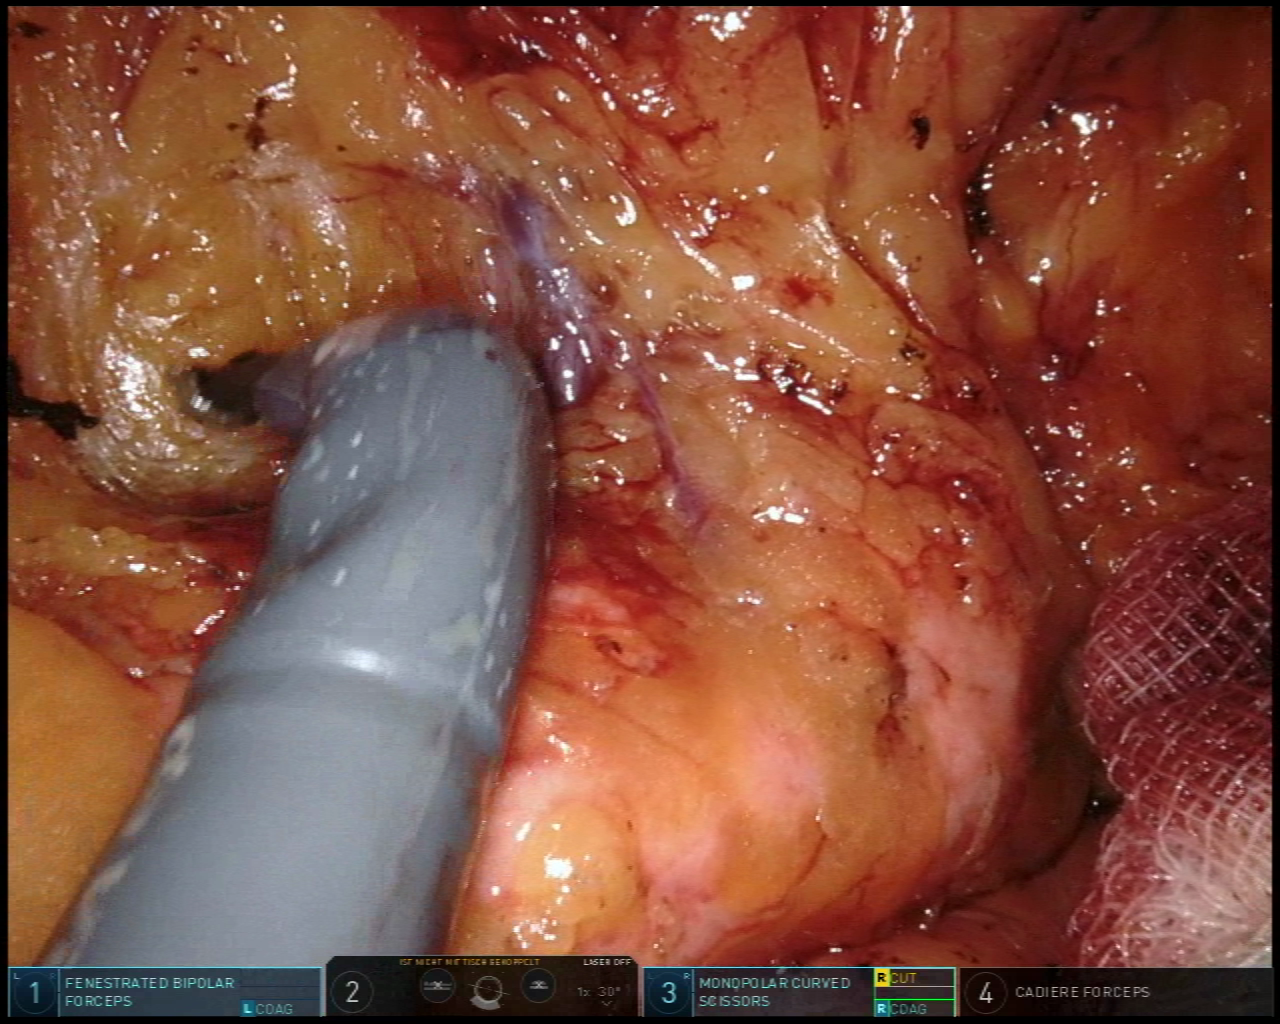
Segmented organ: pancreas
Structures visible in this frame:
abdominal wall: no
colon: no
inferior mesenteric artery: no
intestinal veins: yes
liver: no
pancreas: yes
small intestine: no
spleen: no
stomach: no
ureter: no
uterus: no
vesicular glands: no